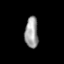
Tissue: prostate
Cell type: T cells
Senescence score: 0.275
Nuclear area (px): 407
Mean DAPI intensity: 154.803